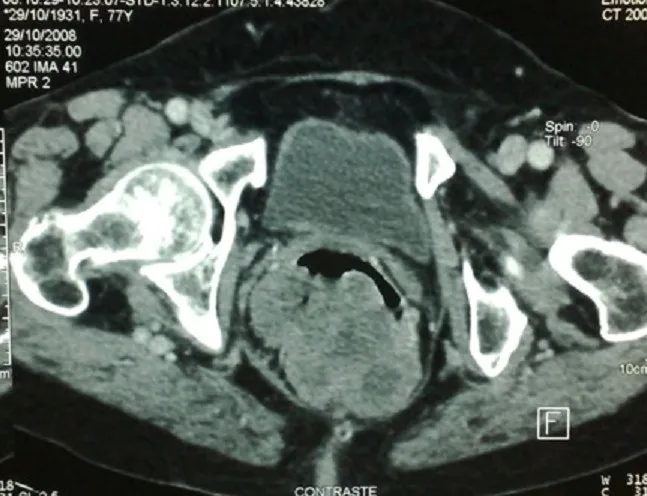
Pelvic CT scan showing the rectal lesion.
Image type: radiology (ct)